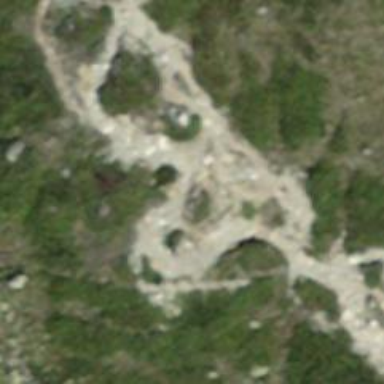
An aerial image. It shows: Path.